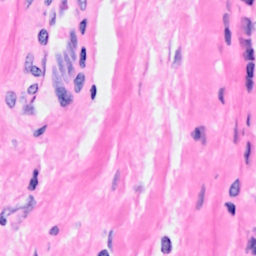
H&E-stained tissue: Breast